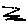
Label: zigzag